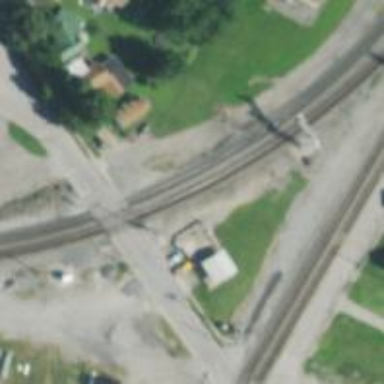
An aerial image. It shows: Railway crossing.